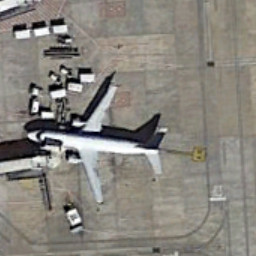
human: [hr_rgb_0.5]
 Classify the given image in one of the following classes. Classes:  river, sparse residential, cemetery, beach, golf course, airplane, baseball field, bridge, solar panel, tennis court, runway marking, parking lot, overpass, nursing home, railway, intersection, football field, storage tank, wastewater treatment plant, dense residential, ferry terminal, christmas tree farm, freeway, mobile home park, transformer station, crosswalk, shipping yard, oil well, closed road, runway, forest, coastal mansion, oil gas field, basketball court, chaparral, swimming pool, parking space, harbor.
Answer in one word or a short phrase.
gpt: airplane